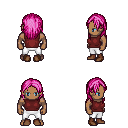
a pixel art fantasy rpg character, male body template, human, dark skin, maroon sleeveless shirt, white pants, pink long hairstyle, brown shoes, four views (front, back, left, right), 2x2 character sprite sheet, small pixel art, hard edges, no anti-aliasing